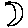
Label: moon